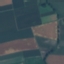
Land use / land cover: AnnualCrop